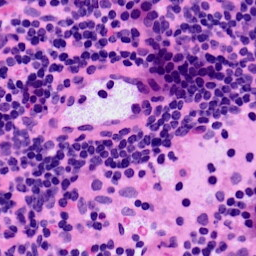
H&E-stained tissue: LymphNode